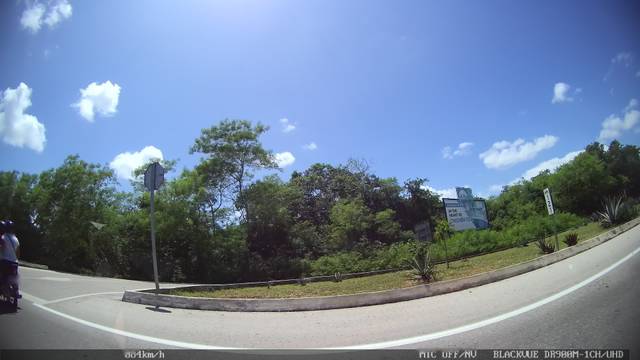
Region: Mexico
Coordinates: 20.671, -88.56